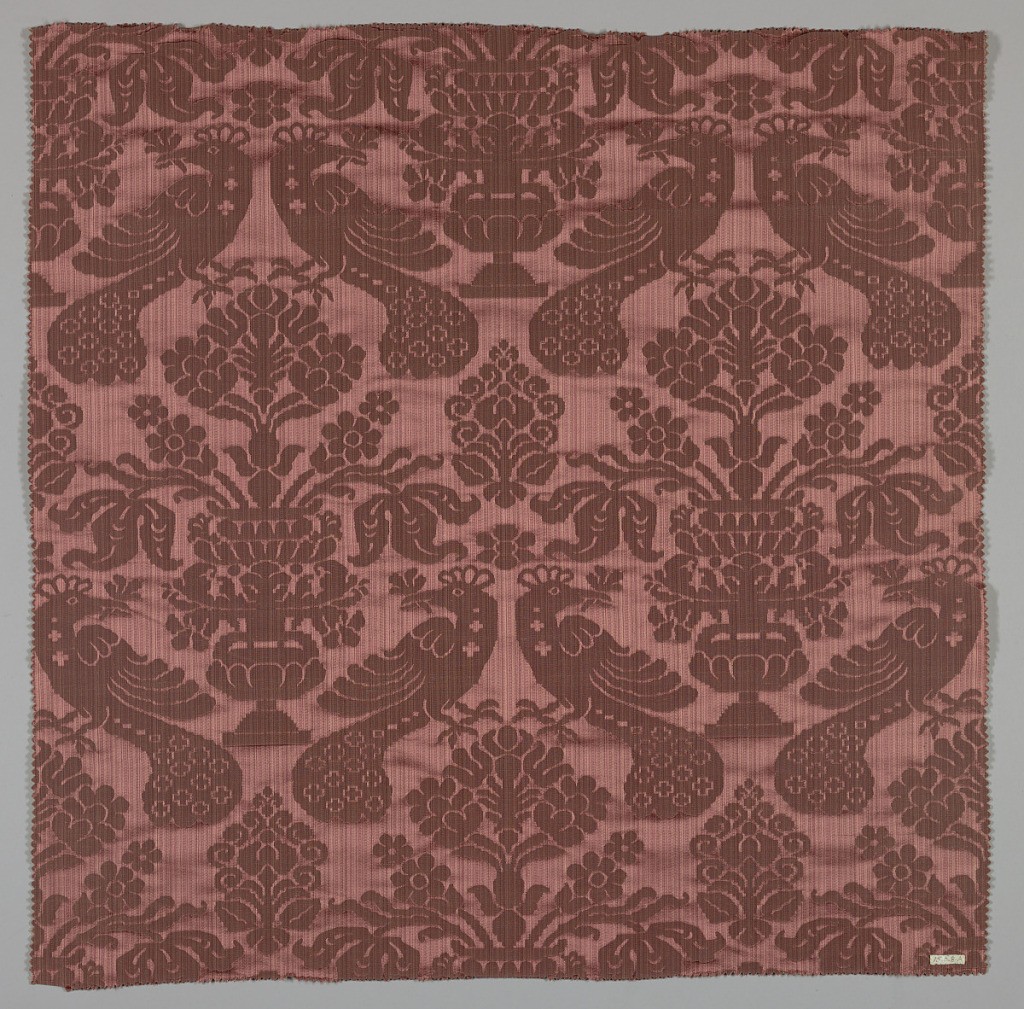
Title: Textile
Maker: Cheney Brothers, South Manchester, Connecticut, USA
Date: ca. 1915
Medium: silk Technique: compound satin weave
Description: Reproduction fabric inspired by a sixteenth century design in the Cooper Union Museum collection. In dark purple with a pattern of flower-filled urns and pairs of peacocks.